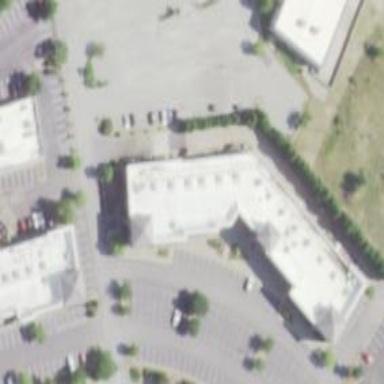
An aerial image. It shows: Fitness center located in leisure land.